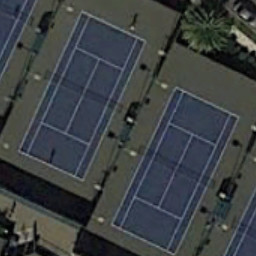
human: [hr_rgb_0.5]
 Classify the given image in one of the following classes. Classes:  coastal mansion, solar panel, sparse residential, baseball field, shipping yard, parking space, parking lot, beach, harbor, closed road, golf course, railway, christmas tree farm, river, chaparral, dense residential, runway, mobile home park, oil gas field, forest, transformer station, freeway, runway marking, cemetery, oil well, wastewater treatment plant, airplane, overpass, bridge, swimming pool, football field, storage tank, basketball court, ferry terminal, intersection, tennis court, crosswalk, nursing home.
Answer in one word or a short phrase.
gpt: tennis court